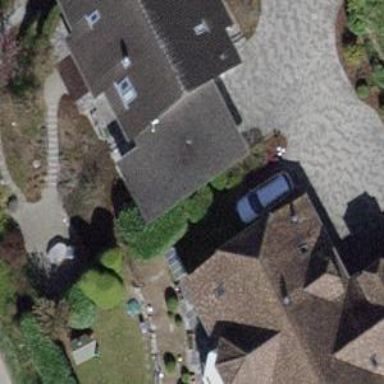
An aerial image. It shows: Garage.